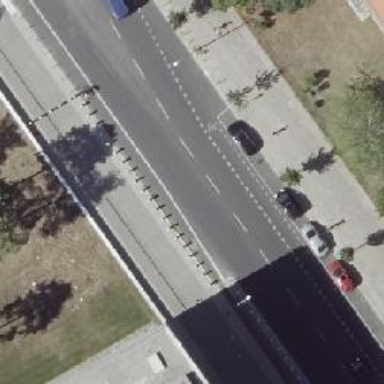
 there is parallel on-street parking available."